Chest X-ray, PA view. Patient: 46 years old, sex M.
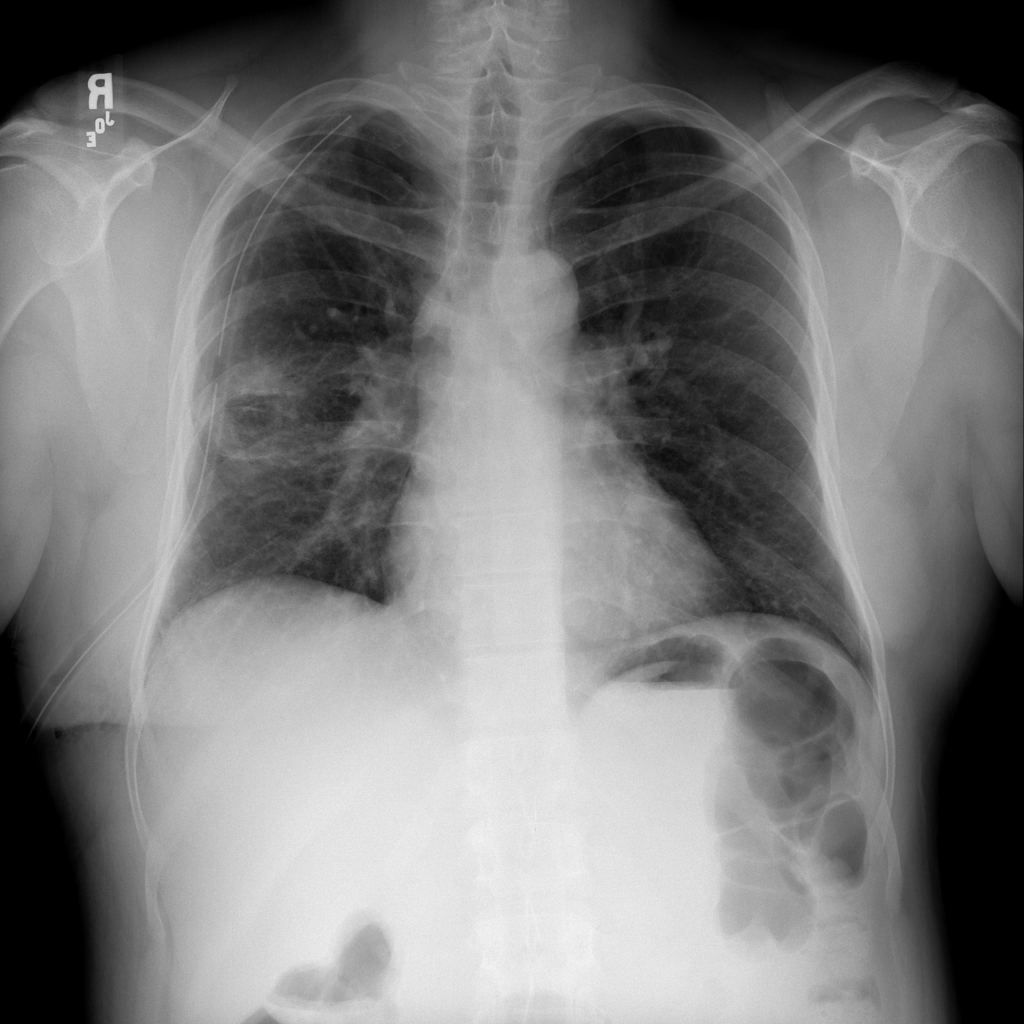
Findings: No Finding